Aerial crown-view tile of a tropical tree (Barro Colorado Island, Panama), acquired 20240918:
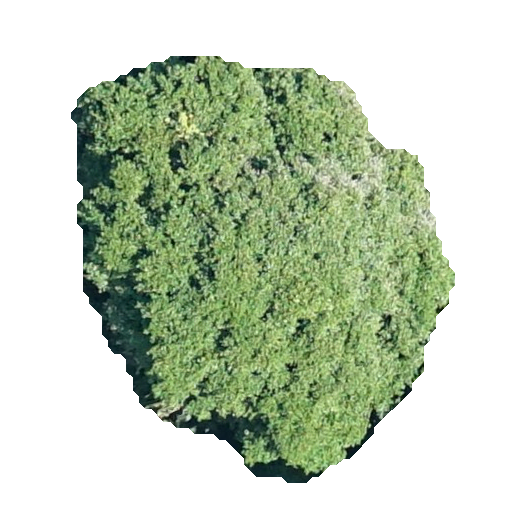
Species: Prioria copaifera
GBIF accepted scientific name: Prioria copaifera
Crown area: 184.776 m²